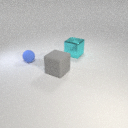
large gray rubber cube in front of small blue rubber sphere